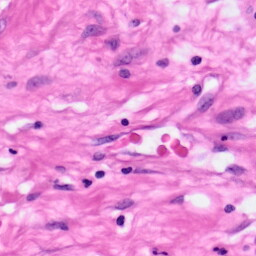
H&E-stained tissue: Pancreatic